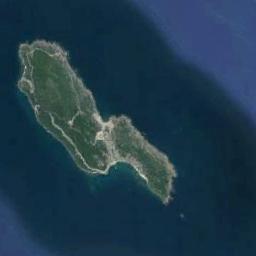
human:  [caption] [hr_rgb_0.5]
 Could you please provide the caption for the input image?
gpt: The irregularly shaped green island is surrounded by blue sea water with mountains with green vegetation .

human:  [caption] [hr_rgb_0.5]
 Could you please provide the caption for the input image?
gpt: The land on the island is uneven .

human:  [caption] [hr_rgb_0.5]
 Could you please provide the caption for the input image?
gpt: The island with dense vegetation is surrounded by deep blue waters .

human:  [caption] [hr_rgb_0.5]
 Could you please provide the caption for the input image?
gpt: The island is in the upper right .

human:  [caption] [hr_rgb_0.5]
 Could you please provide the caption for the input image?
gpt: The green island with rivers is on a blue sea .